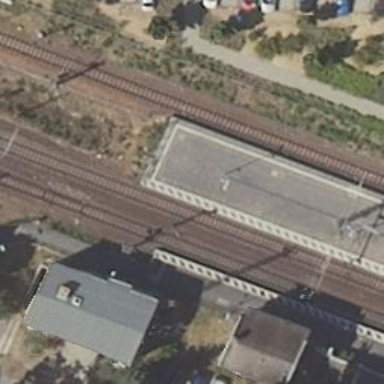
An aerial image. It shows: Railway signal.